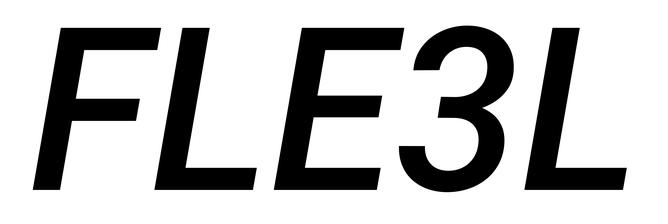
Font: Roboto-Italic_Medium_Italic